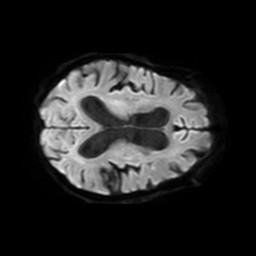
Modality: TRACE
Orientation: axial
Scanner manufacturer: philips
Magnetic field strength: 3 T
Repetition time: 3.082 s
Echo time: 0.076 s